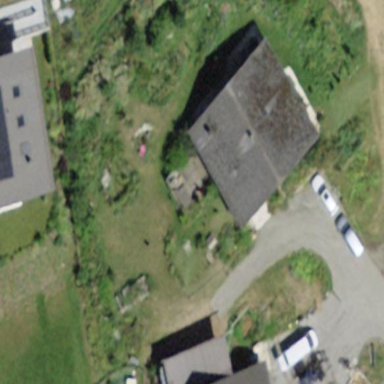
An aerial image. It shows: Gabled roof house.